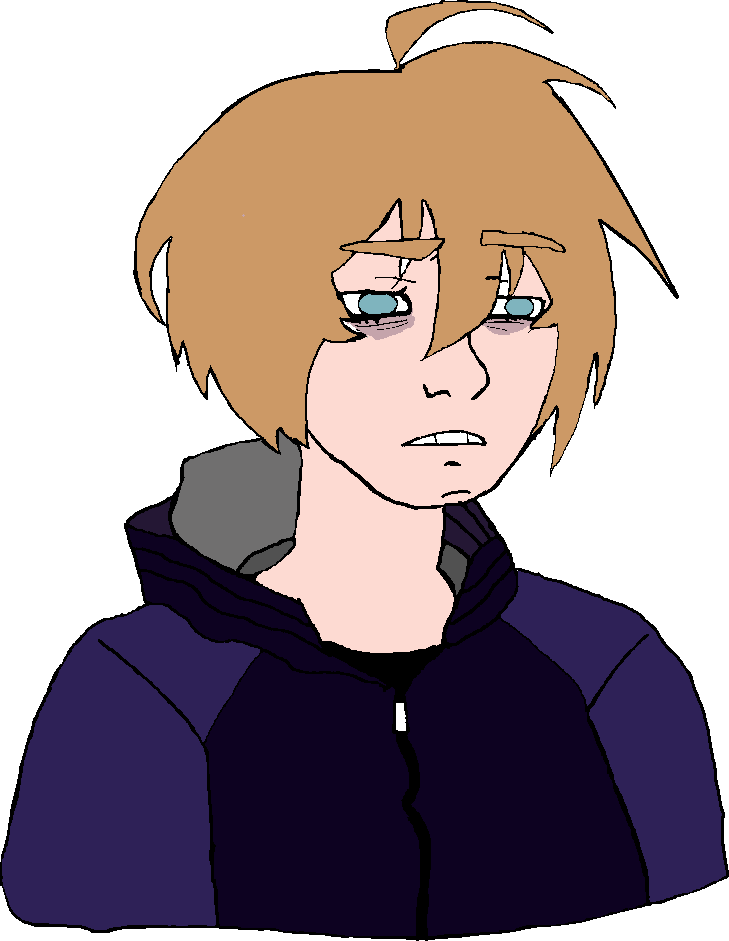
Label: 5_Twinkjak